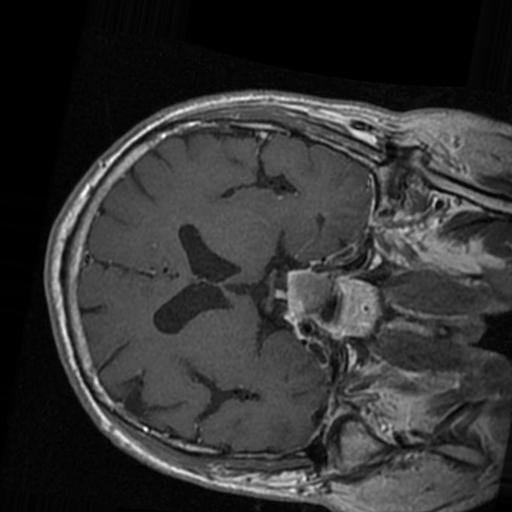
Label: brain_tumor